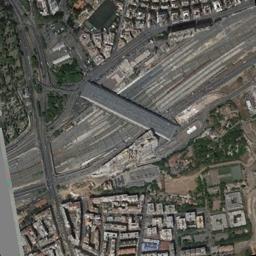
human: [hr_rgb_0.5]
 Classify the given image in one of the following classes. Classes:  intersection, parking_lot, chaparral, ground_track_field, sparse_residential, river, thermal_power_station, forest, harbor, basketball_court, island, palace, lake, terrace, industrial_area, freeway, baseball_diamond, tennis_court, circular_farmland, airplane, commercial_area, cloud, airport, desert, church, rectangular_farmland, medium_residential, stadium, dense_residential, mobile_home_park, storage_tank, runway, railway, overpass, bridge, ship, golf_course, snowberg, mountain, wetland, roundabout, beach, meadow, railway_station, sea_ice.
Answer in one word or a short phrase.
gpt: railway_station